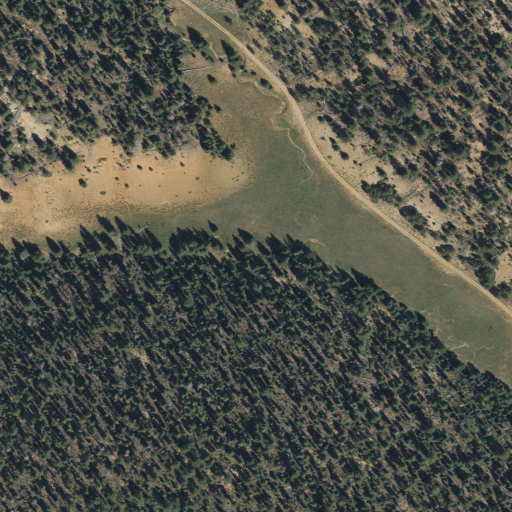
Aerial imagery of valley in Utah named Horse Hollow containing evergreen forest, deciduous forest, woody wetlands, and shrub